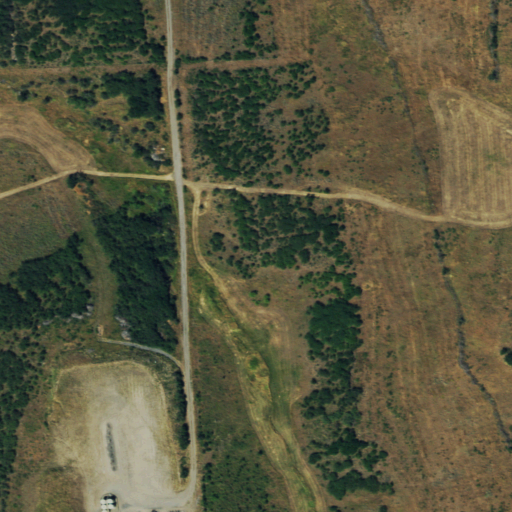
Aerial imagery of plain(s) in Colorado named Kirkendall Flats containing shrub, deciduous forest, and mixed forest